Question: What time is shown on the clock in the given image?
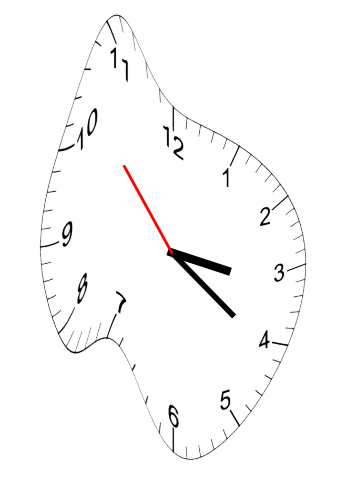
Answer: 03:20:53